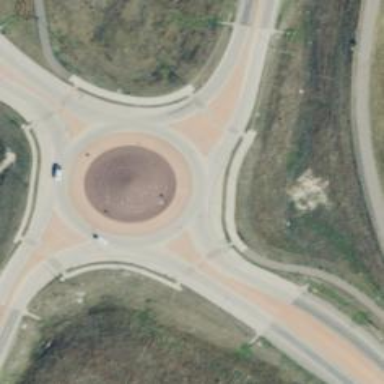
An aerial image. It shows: Roundabout on trunk highway.